Question: I have the following html:
'''
<div id="datepicker-container">
<div id="datepicker-center">
<input type="text id="id_program_start_date"><div id="datepicker"></div>
</div>
</div>
'''
My CSS looks like:
'''
#datepicker-container{
text-align:center;
}
#datepicker-center{
display:inline-block;
margin:0 auto;
}
'''
My javascript looks like:
'''
<script>
$(function() {
$( "#datepicker" ).datepicker({
dateFormat: 'MM d, yy',
changeMonth: true,
startDate: '08/24/2014',
firstDay: 0,
inline: true,
altField: '#id_program_start_date',
});
});
</script>
'''
My calendar goes the left of the text input:

How do I make it center under the textbox?
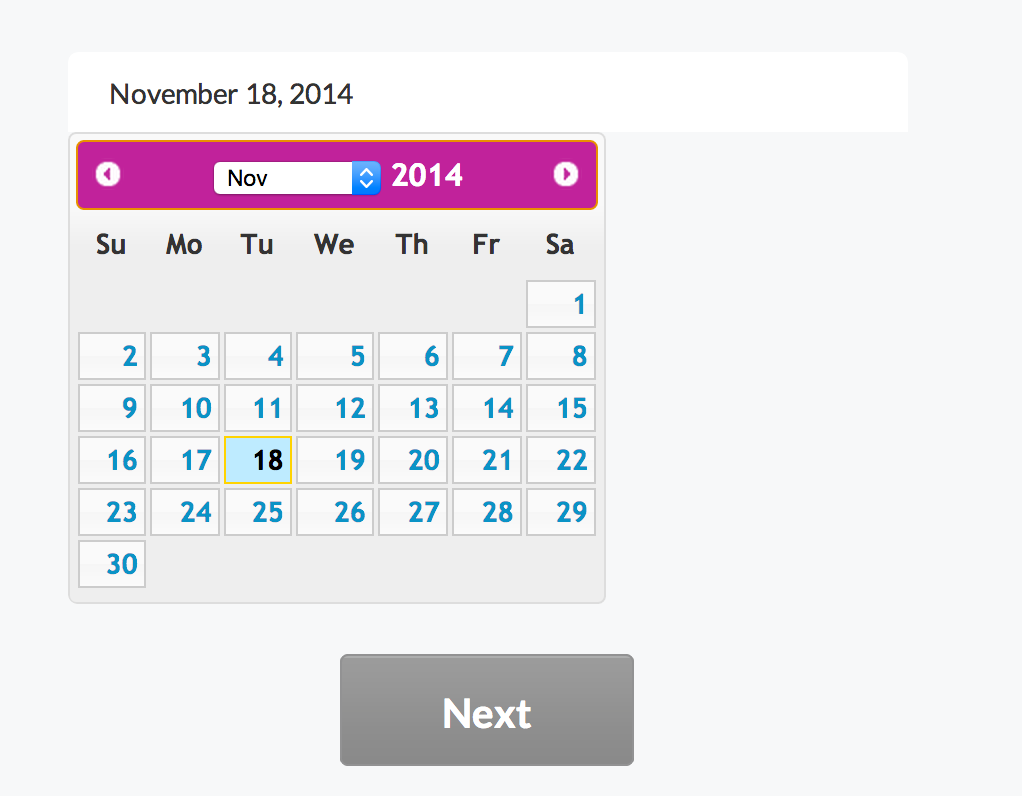
Answer: 1) You have a syntax error on the '<input'>, missing a '"' after '"text'
2) CSS is close, use:
'''
#datepicker-container{
text-align:center;
}
#datepicker-container #datepicker {
display:inline-block;
}
'''
<URL>